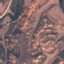
Land use / land cover: HerbaceousVegetation